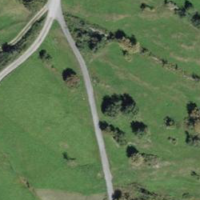
EUNIS habitat code: 24
Species observed at this site:
Dolycoris baccarum